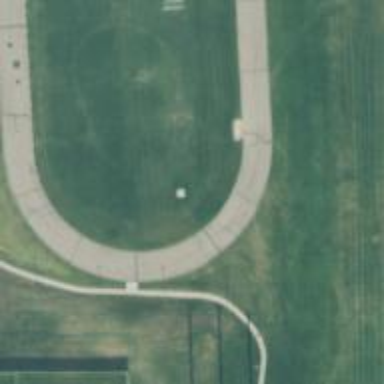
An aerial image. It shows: Track located within leisure land area.